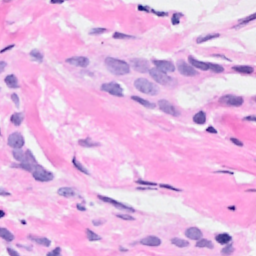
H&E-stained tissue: Breast